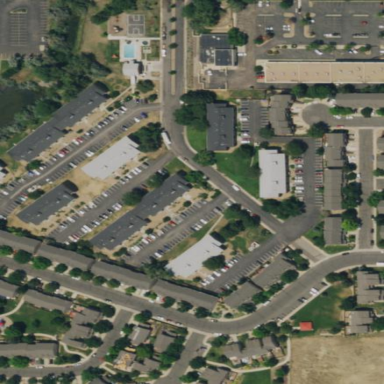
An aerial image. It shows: Residential area with apartments.